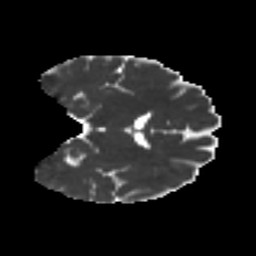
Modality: MD
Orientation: coronal
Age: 22
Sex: male
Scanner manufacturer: ge
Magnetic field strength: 3 T
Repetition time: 7.8 s
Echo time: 0.0606 s